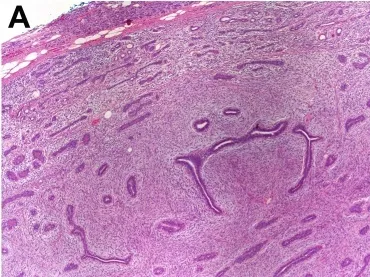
Malignant phyllodes tumor with ductal carcinoma in situ (DCIS) in surrounding tissue. (A) Low-power magnification image shows a well-circumscribed phyllodes tumor with moderately cellular stroma.
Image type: pathology (h&e)